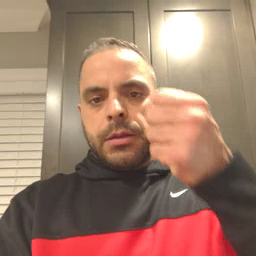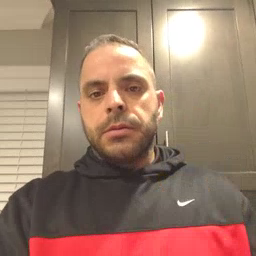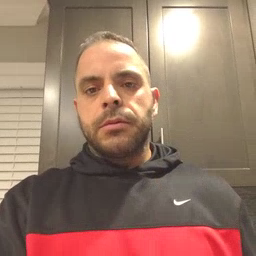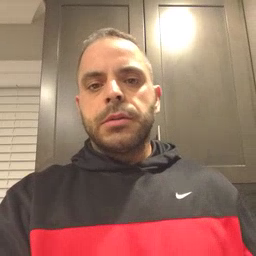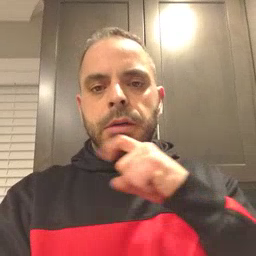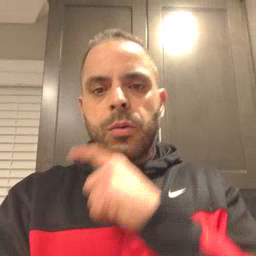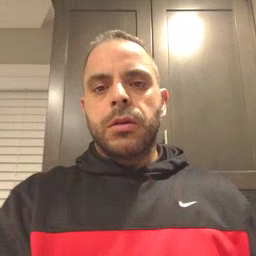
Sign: cereal